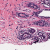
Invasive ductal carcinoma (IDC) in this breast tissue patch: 0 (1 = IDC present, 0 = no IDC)